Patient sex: M
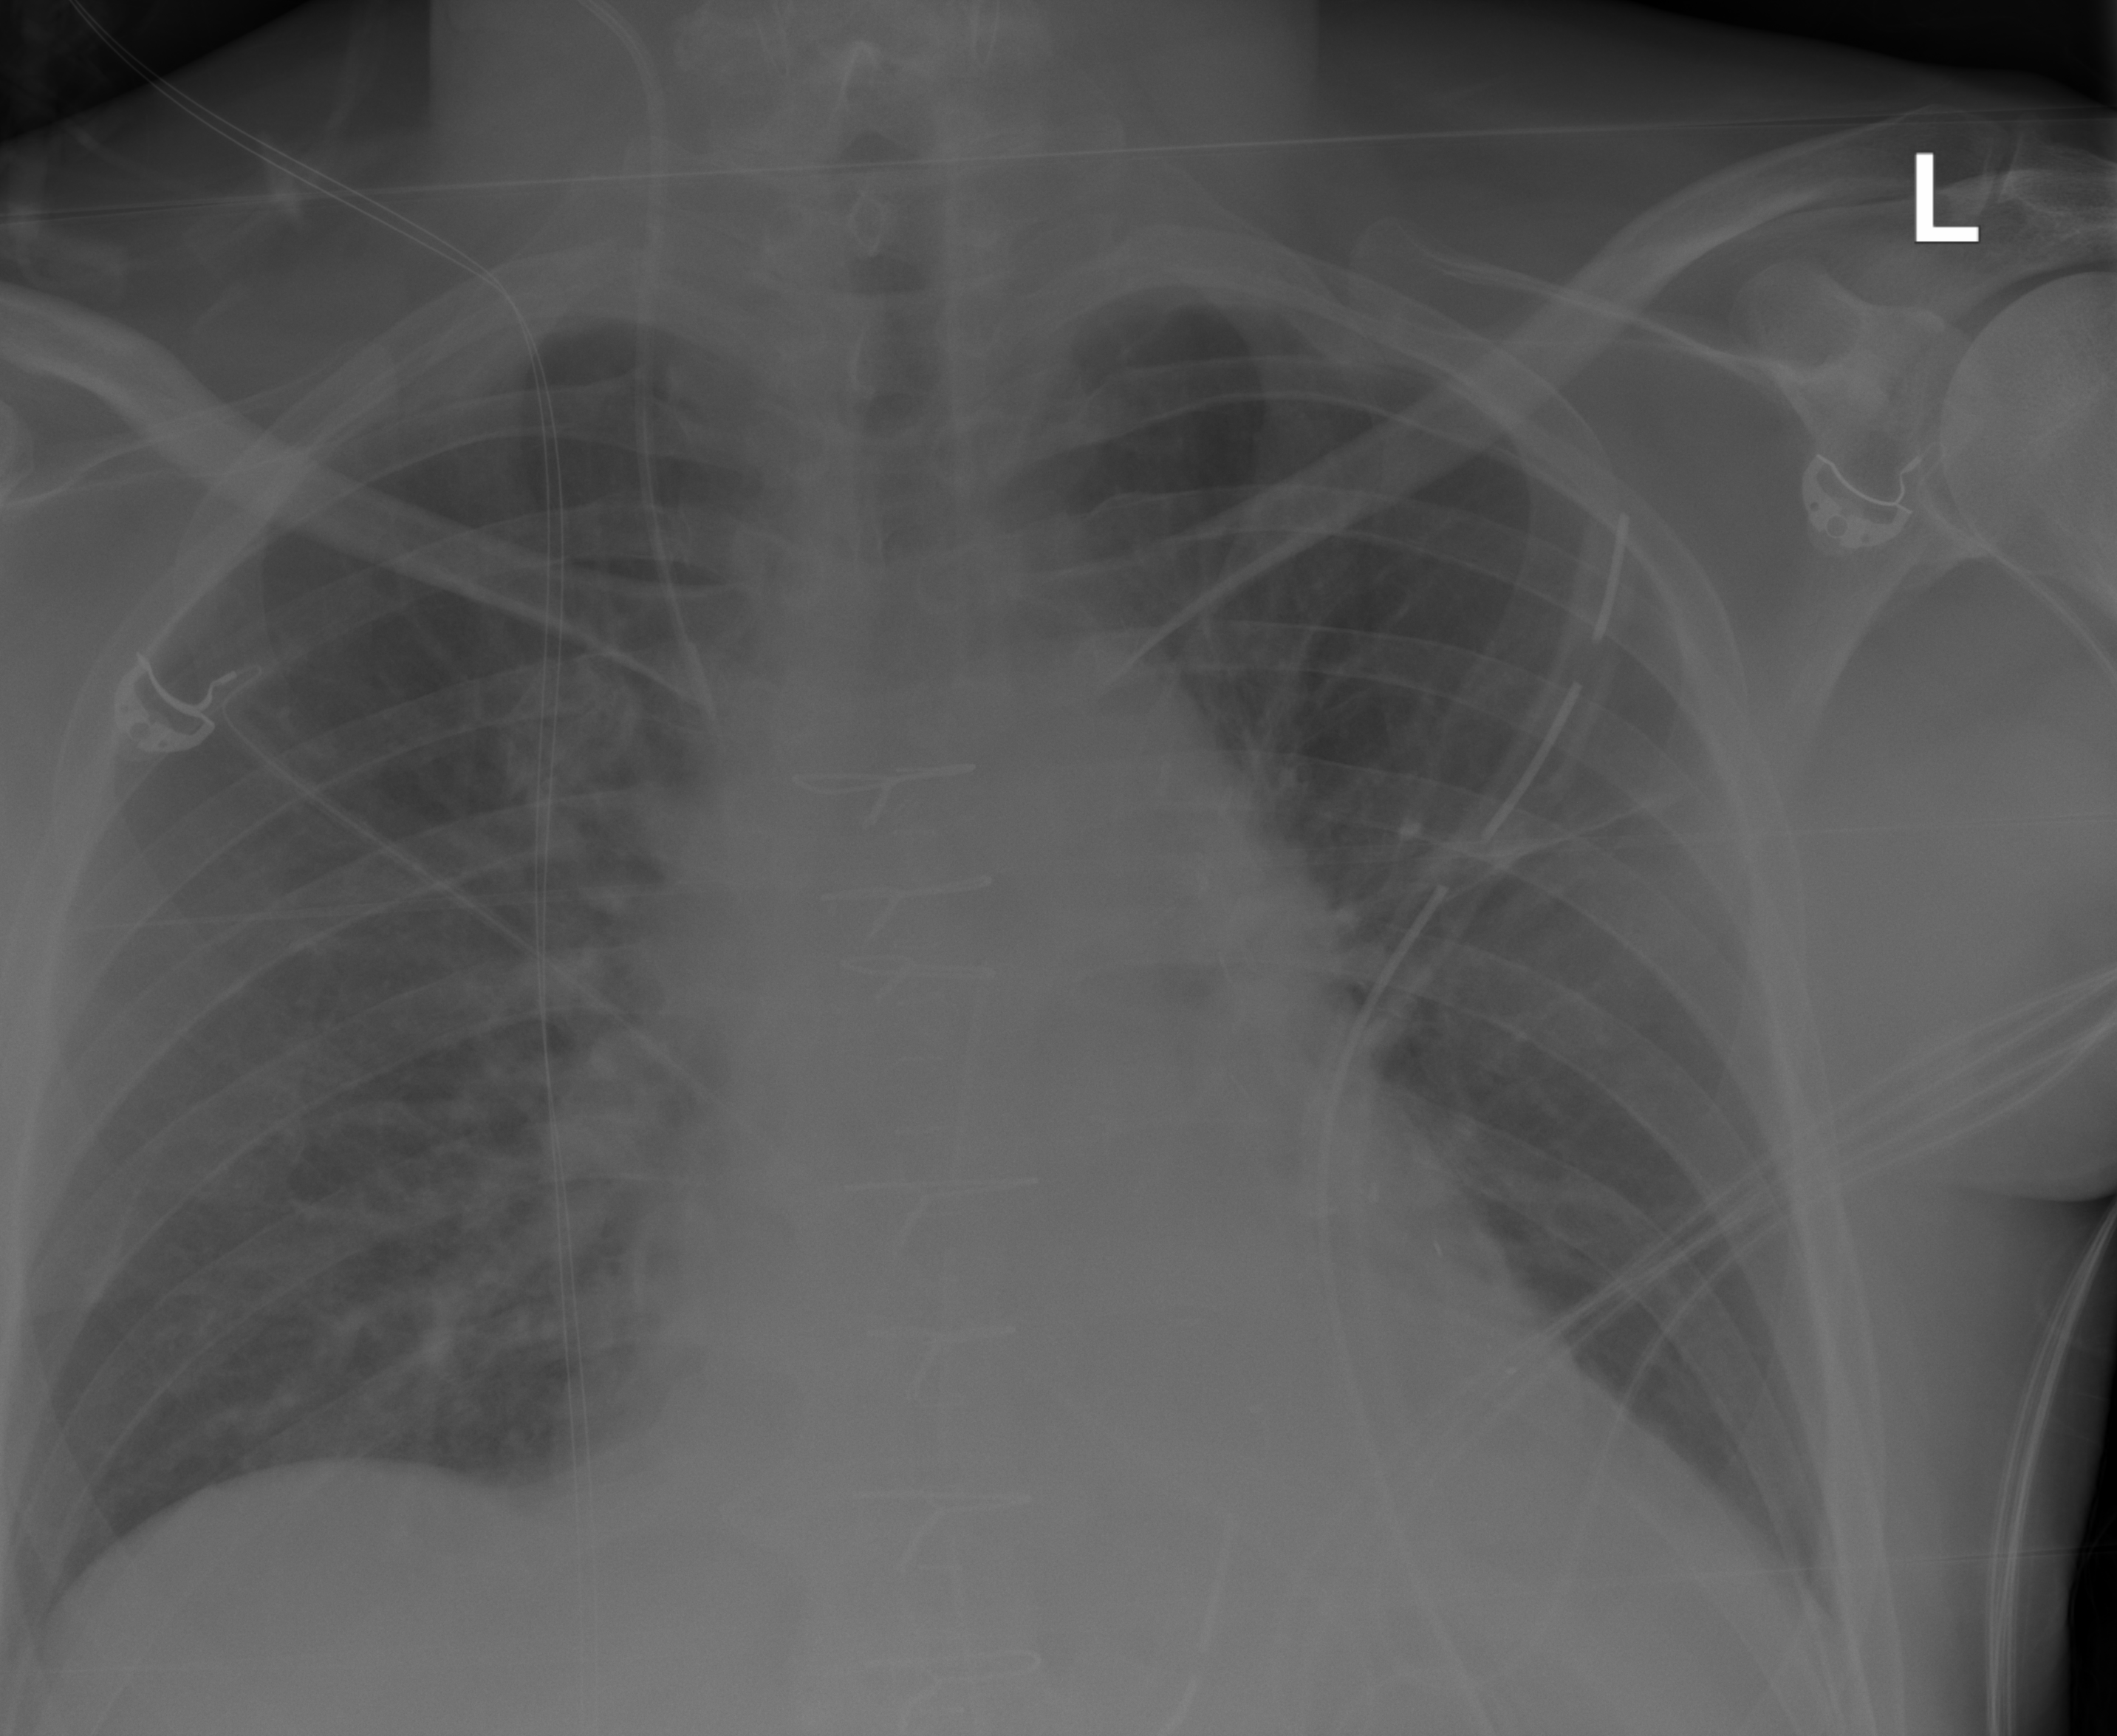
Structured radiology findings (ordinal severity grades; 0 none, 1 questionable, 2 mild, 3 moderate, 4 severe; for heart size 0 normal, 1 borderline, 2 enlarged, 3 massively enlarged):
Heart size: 0
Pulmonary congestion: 0
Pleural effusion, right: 0
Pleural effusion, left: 0
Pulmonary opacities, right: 0
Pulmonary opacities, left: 0
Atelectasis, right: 2
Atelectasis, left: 2